Field crop: maize
Growth stage: 2
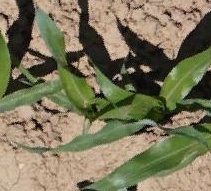
Species: maize